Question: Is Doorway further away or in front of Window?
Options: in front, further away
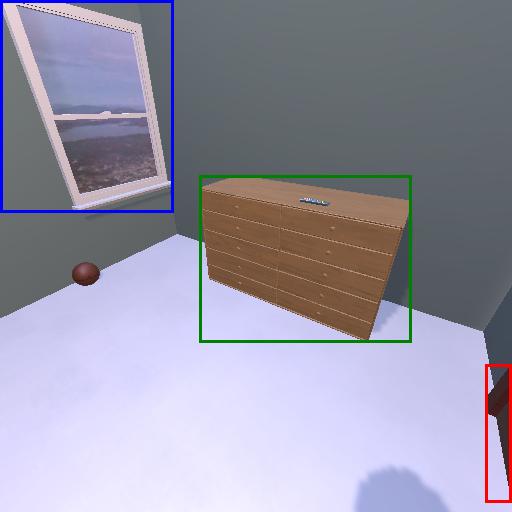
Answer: in front